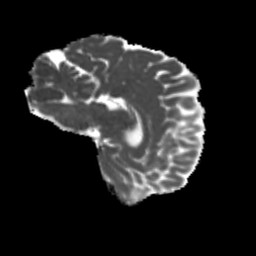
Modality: MD
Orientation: sagittal
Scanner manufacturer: siemens
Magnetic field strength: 3 T
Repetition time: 4 s
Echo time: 0.0594 s